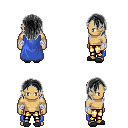
a pixel art fantasy rpg character, male body template, human, tanned skin, blue cape, gold greaves, gray long hairstyle, white cloth bandages, gray slippers, four views (front, back, left, right), 2x2 character sprite sheet, small pixel art, hard edges, no anti-aliasing